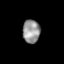
Tissue: skin
Cell type: Epithelial cells
Senescence score: 0.7277
Nuclear area (px): 399
Mean DAPI intensity: 149.03